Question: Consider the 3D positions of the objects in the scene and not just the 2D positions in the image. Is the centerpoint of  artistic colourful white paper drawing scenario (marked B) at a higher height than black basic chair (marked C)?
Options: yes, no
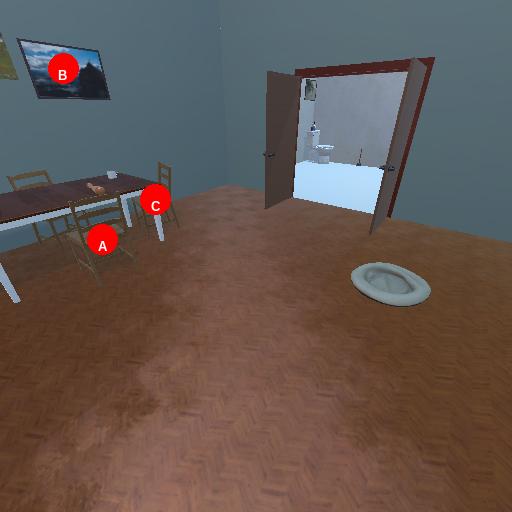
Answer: yes